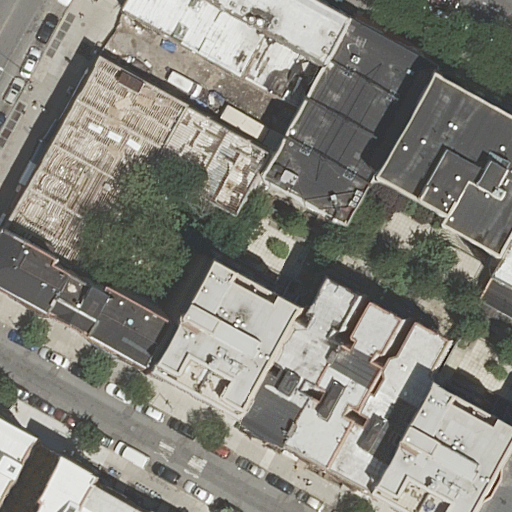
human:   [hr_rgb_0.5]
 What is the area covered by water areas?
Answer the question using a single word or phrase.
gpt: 0m2

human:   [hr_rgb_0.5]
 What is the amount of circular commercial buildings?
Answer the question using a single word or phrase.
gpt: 0

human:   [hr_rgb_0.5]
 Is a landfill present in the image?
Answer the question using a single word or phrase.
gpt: no

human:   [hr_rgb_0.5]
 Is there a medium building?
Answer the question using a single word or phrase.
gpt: yes

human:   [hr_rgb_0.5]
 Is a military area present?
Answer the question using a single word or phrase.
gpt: no

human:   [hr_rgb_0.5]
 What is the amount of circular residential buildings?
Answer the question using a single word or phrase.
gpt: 0

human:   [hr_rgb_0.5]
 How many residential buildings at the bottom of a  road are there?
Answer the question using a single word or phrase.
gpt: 19

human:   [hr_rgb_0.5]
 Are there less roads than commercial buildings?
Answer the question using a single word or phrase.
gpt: no

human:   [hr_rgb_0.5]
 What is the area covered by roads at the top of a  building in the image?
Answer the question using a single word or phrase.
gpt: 0m2

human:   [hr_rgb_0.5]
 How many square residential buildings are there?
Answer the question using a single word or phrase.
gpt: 0

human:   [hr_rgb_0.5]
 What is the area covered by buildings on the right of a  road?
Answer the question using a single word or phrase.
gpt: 4742m2

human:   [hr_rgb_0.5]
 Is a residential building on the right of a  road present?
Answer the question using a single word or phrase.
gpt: yes

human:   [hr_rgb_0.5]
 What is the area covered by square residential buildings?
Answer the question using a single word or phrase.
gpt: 0m2

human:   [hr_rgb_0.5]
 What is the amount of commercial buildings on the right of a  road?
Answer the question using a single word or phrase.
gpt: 0

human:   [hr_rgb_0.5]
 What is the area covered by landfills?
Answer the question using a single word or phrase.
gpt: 0m2

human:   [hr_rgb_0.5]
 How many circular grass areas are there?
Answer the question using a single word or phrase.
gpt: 0

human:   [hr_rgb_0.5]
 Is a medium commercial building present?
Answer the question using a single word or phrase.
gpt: no

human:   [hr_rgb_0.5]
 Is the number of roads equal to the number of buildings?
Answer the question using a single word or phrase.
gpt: no

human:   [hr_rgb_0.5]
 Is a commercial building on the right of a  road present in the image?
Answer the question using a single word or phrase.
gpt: no

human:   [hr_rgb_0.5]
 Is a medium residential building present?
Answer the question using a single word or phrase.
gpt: yes

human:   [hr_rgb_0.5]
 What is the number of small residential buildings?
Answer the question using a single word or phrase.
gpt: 6

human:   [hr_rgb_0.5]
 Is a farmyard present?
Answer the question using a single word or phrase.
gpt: no

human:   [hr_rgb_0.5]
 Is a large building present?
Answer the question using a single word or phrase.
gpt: yes

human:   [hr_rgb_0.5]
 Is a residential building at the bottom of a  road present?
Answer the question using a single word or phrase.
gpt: yes

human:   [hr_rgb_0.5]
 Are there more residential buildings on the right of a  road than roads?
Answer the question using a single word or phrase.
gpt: yes

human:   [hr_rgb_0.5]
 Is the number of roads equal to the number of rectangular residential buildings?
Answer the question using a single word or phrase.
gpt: no

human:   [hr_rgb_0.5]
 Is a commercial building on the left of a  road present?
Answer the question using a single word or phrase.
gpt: no

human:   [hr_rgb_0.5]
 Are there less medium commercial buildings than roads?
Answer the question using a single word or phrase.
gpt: yes

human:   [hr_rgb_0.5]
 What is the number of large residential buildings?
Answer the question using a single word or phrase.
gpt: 2

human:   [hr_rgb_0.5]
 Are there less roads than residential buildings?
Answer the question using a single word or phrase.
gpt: yes

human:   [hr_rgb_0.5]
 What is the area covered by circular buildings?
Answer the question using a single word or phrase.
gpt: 0m2

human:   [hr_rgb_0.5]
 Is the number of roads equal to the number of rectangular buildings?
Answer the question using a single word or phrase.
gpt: no

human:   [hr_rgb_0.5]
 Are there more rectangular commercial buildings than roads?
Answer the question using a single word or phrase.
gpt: no

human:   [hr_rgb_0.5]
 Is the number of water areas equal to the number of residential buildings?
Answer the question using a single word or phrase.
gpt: no

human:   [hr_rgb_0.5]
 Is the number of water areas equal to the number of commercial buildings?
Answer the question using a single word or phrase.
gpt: yes

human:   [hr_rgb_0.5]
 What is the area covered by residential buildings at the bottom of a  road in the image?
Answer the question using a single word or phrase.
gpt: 4868m2